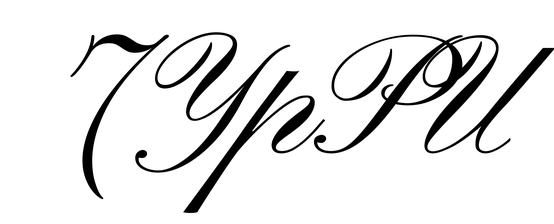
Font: PinyonScript-Regular